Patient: sex M, age 50
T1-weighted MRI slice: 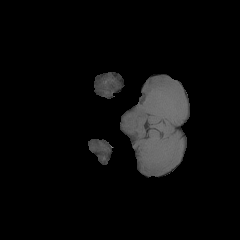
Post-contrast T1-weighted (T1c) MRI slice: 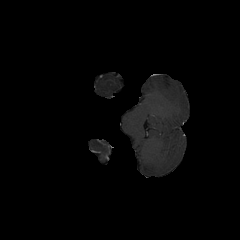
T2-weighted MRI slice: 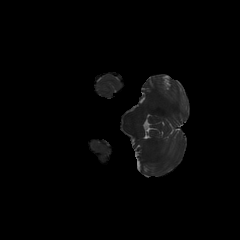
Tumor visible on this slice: no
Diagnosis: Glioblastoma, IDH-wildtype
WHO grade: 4